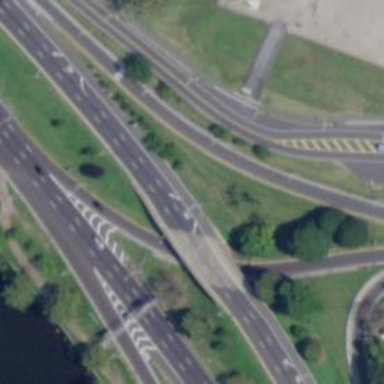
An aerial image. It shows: Urban freeway expressway bridge crossing over the motorway.